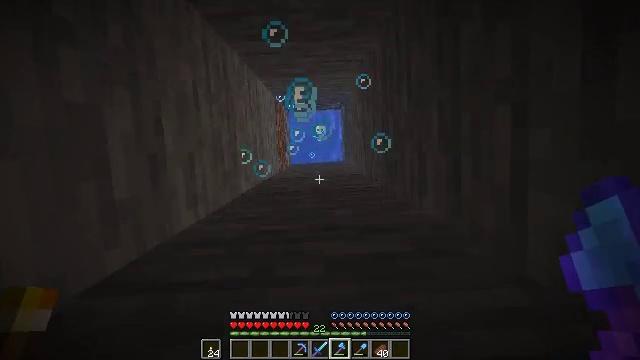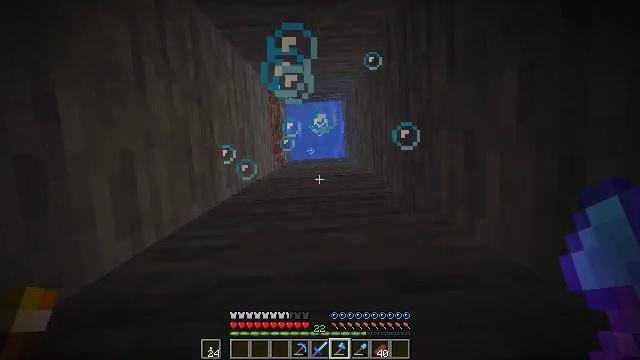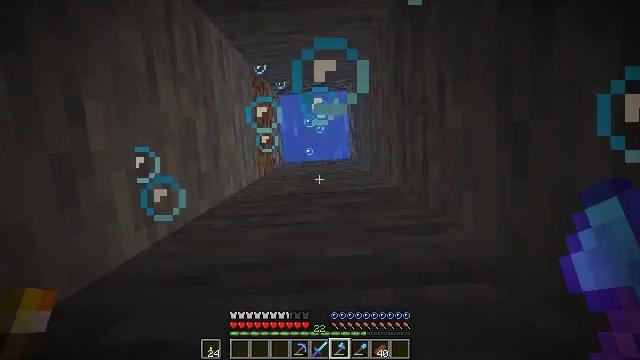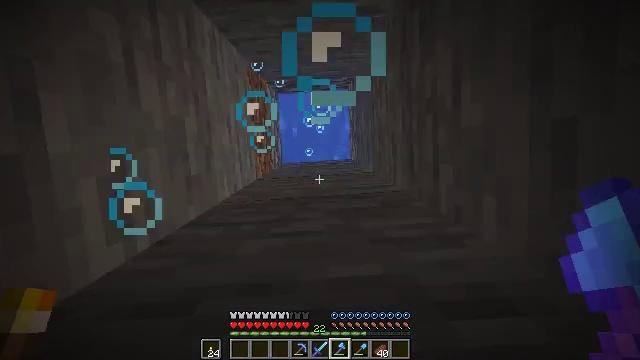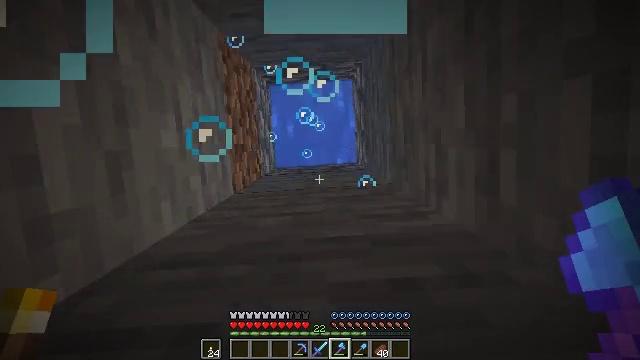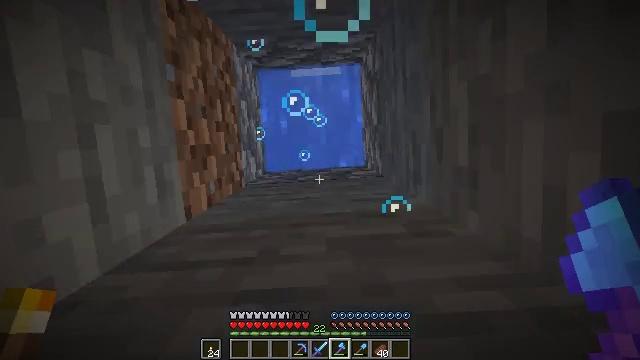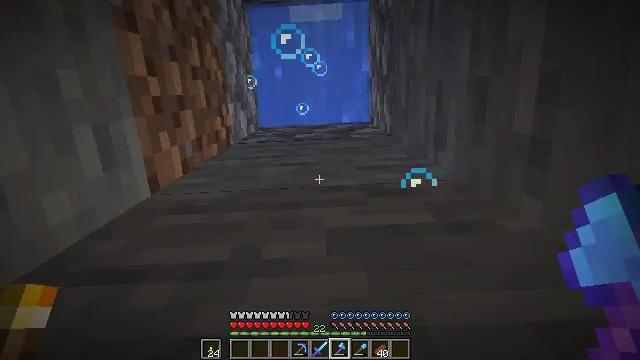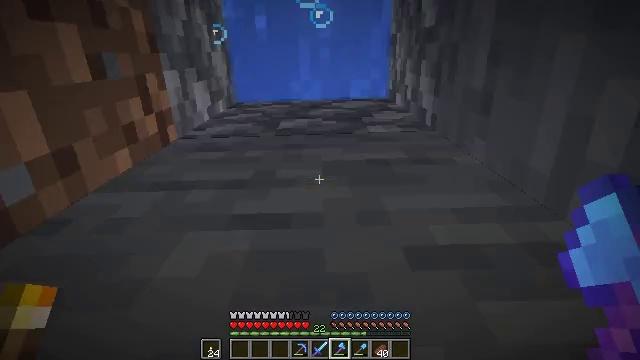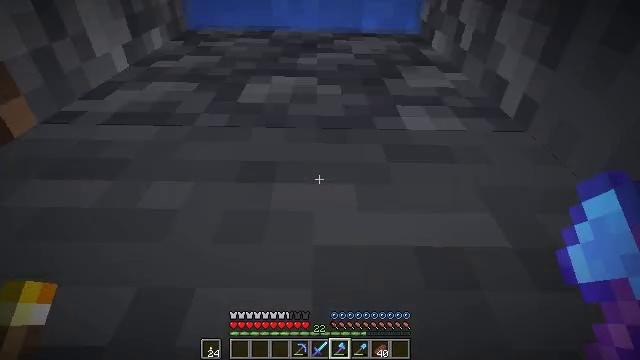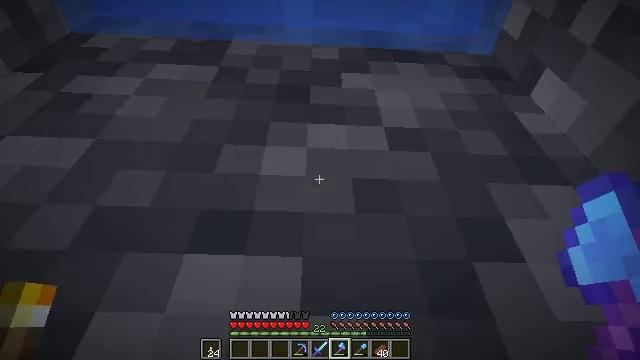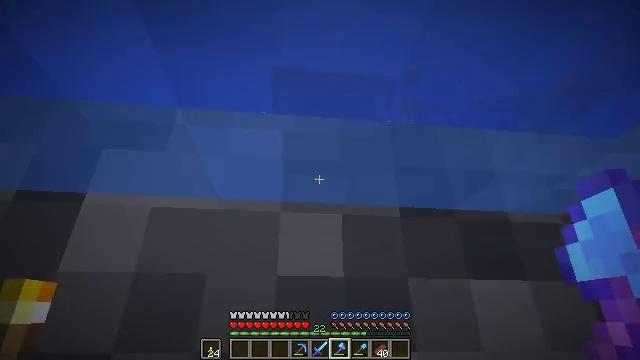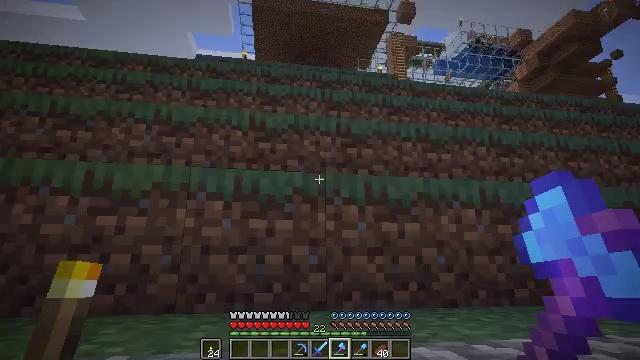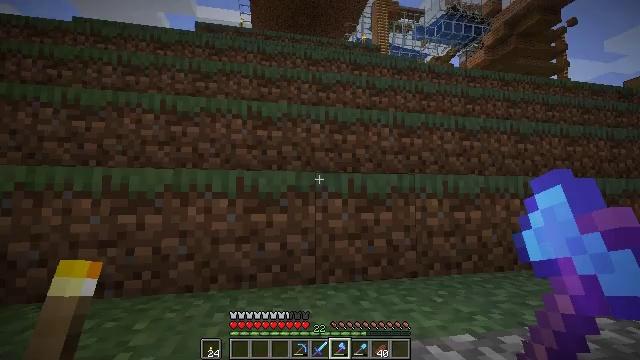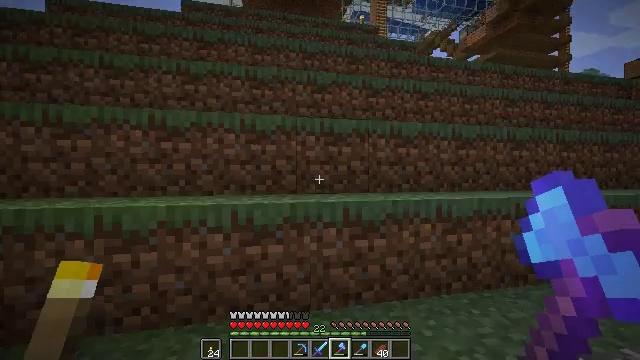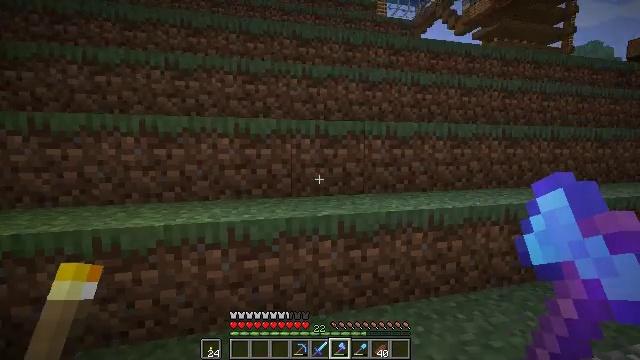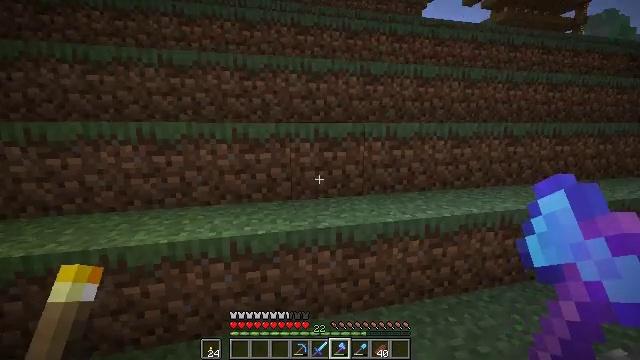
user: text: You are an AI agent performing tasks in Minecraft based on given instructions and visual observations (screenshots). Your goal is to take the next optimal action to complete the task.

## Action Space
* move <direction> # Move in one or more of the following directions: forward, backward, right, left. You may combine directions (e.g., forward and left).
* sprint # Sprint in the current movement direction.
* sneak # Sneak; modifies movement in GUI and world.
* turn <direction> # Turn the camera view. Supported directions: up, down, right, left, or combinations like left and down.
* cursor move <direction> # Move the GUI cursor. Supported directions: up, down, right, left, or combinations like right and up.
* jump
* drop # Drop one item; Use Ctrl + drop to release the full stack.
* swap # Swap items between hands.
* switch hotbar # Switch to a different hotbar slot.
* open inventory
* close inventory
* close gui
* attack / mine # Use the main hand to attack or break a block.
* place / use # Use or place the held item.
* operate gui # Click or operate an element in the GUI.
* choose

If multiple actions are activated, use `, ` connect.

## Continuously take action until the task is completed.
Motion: motion action
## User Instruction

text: Break the chest to retrieve items inside.
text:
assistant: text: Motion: no_op
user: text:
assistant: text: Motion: no_op
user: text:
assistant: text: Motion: no_op
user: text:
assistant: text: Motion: no_op
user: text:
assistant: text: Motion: no_op
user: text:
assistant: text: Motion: move forward, turn down
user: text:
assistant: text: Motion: move forward, turn right and down
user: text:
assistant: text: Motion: move forward, turn right and down, jump
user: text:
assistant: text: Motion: move forward, turn right and down, jump
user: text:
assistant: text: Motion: move forward, turn right and down, jump
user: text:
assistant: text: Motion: move forward, turn right and down, jump
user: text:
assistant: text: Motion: move forward, turn right and down, jump
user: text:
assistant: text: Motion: move forward, turn right and down, jump
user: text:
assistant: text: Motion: move forward, turn down, jump
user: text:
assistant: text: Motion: move forward, turn down, jump
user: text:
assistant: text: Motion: move forward, sprint, turn down, jump
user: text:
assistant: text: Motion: move forward, sprint, turn left and down, jump
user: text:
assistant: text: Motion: move forward, sprint, turn left and down, jump
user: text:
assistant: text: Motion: move forward, sprint, turn left, jump
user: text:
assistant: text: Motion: move forward, sprint, turn left and up, jump
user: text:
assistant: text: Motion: move forward, turn left and up, jump
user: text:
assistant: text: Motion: move forward, jump
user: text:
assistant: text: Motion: move forward, jump
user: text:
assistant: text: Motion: move forward, jump
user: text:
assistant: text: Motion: move forward, sprint, jump
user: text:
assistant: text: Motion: move forward, sprint, turn right and up, jump
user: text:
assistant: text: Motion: move forward, sprint, turn up, jump
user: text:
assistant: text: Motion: move forward, turn right and up, jump
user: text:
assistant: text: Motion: move forward, turn right and up, jump
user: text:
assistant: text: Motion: move forward, turn up, jump